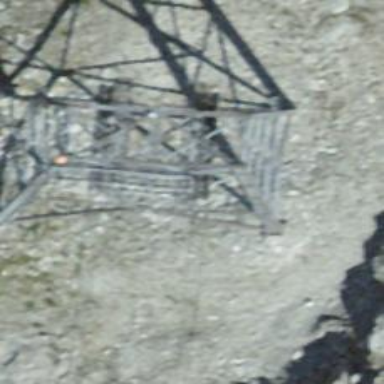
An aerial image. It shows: Pylon used for aerialway.